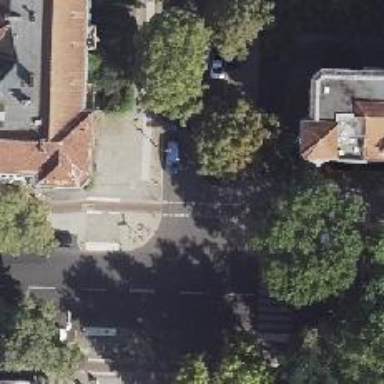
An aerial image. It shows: Asphalt footpath with unmarked crossing.